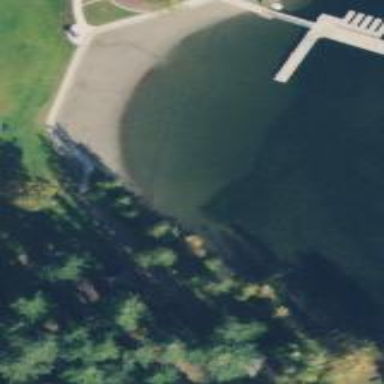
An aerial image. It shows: Swimming area for leisure on land designed for swimming sports.